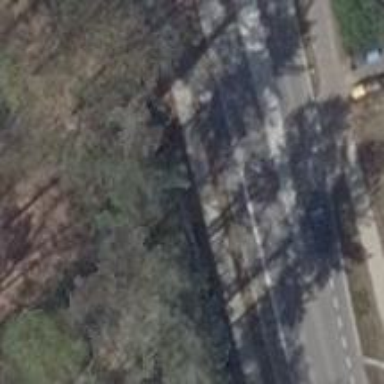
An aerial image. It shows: Path with asphalt surface running along embankment.